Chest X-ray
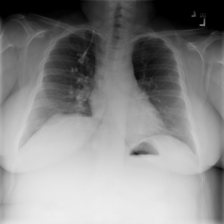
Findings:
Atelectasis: negative
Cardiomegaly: negative
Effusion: negative
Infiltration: negative
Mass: negative
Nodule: negative
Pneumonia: negative
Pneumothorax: negative
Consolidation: negative
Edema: negative
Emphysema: negative
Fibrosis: negative
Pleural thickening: negative
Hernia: negative